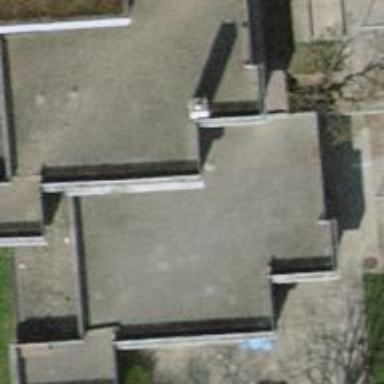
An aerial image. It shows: Kindergarten.